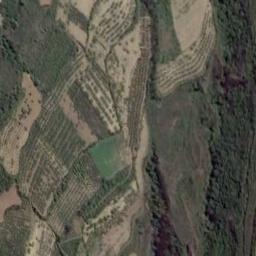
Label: terrace